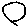
Label: circle